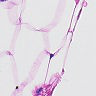
Metastatic tissue present: no